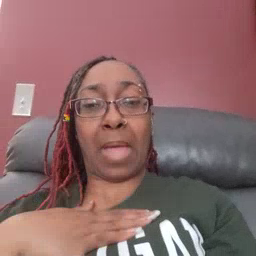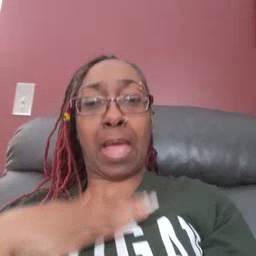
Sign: minemy